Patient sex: M
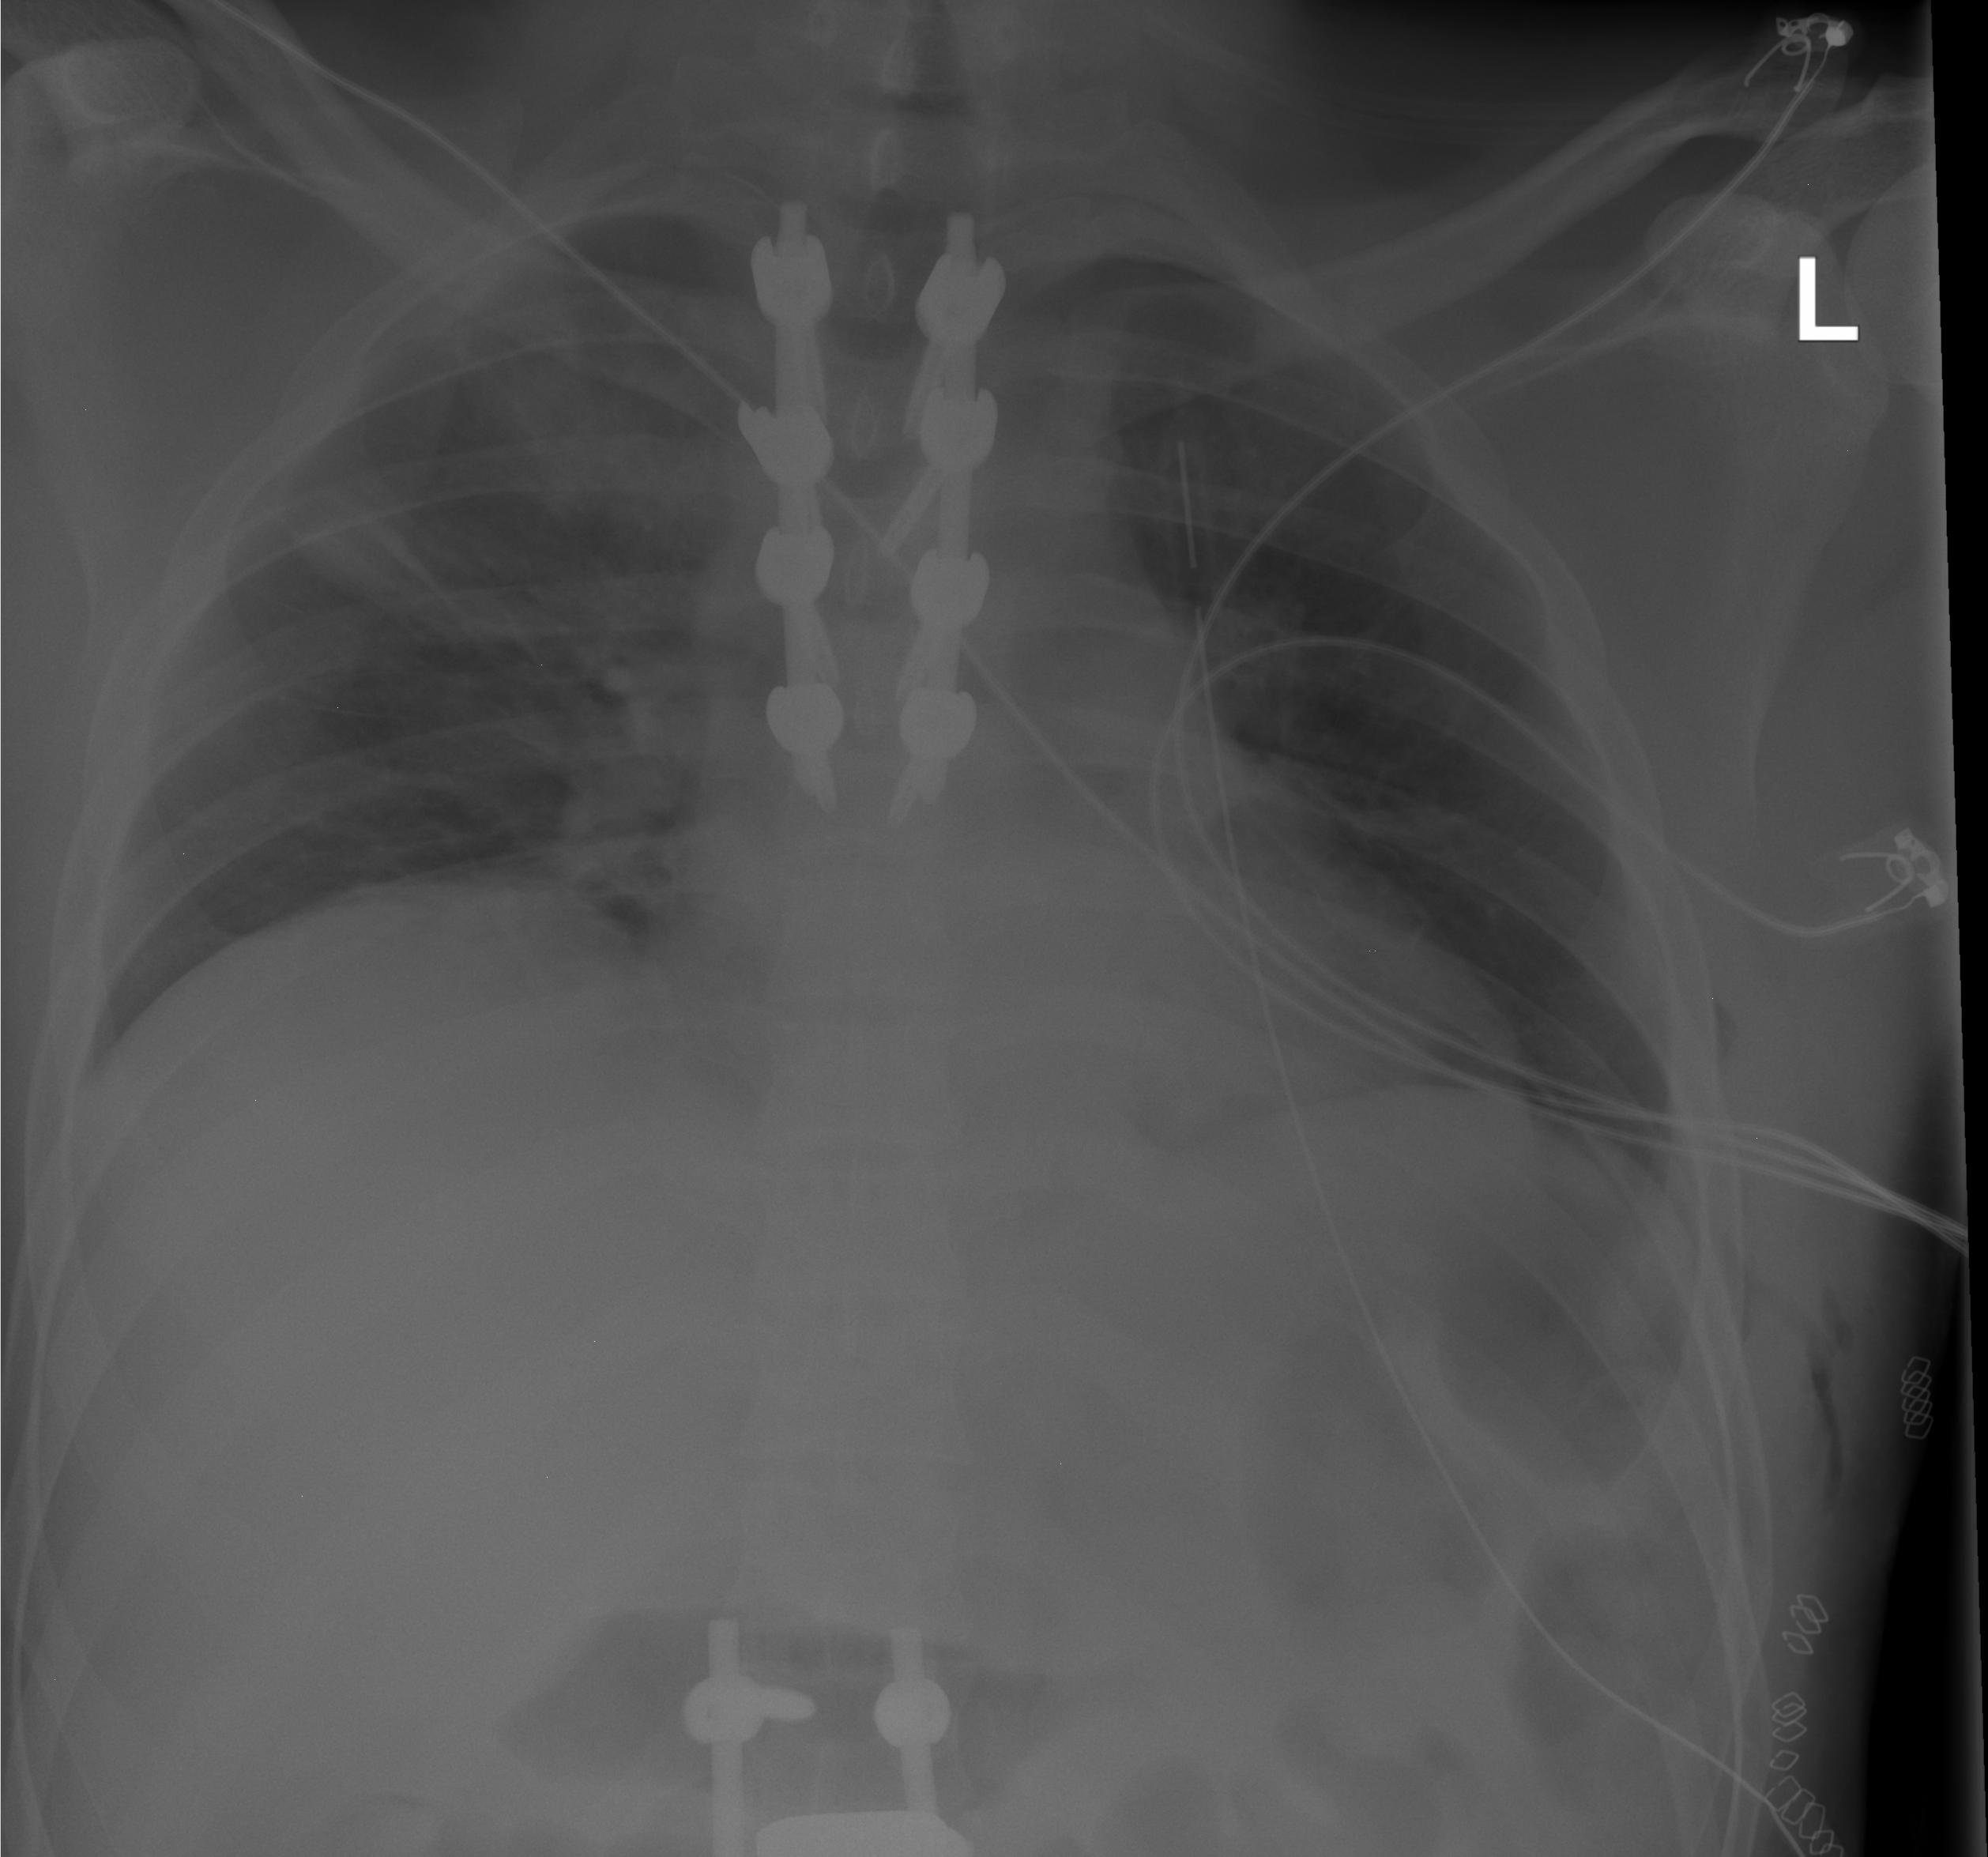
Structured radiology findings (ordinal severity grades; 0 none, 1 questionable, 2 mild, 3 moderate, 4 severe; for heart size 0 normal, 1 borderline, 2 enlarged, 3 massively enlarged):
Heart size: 0
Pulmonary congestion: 1
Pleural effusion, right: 0
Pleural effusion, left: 0
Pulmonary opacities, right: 0
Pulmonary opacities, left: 0
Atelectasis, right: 0
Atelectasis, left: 0